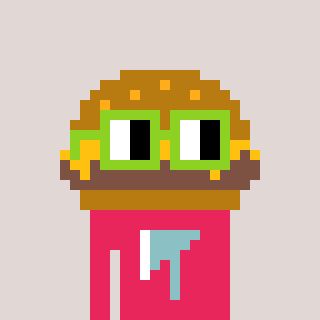
a pixel art character with square light green glasses, a burger-shaped head and a redpinkish-colored body on a warm background